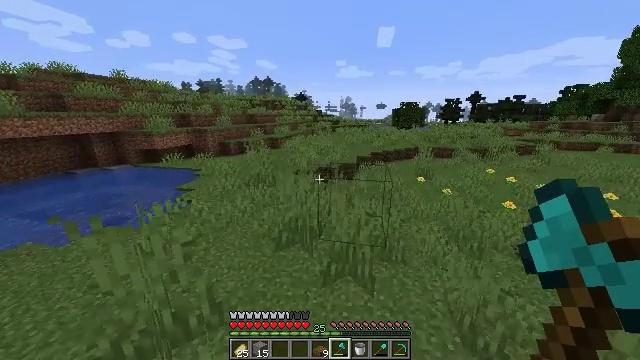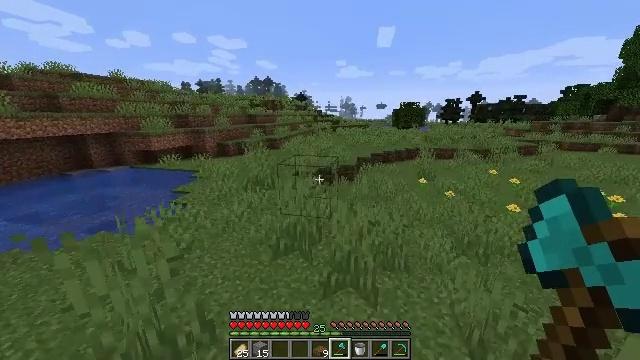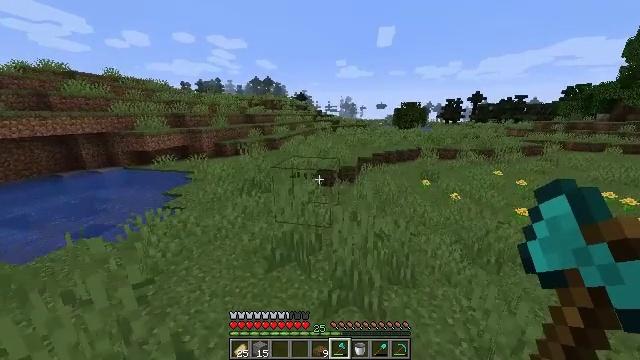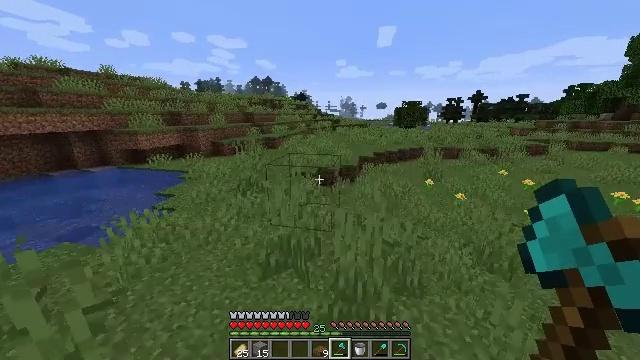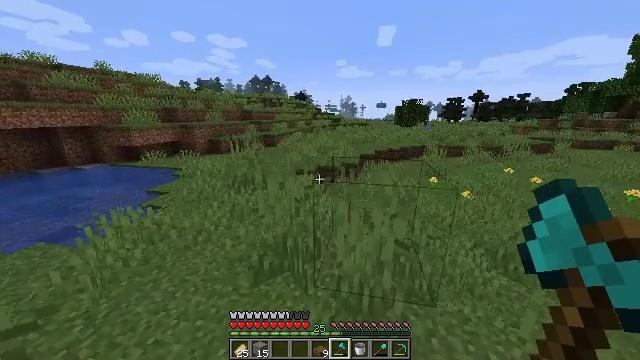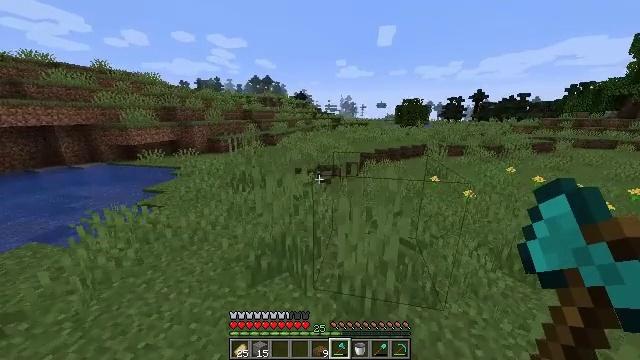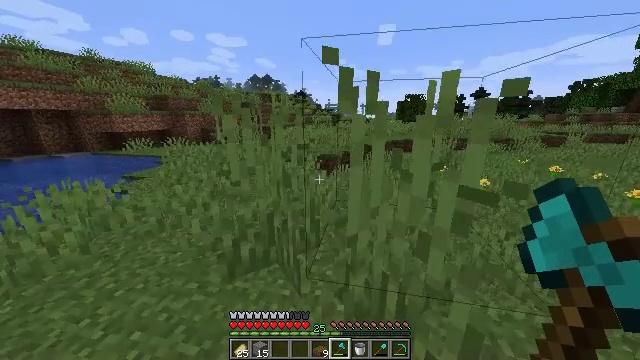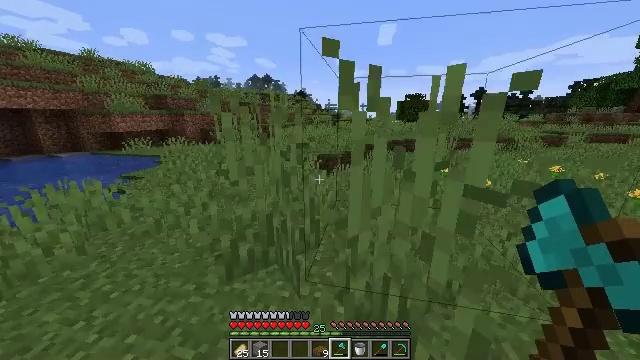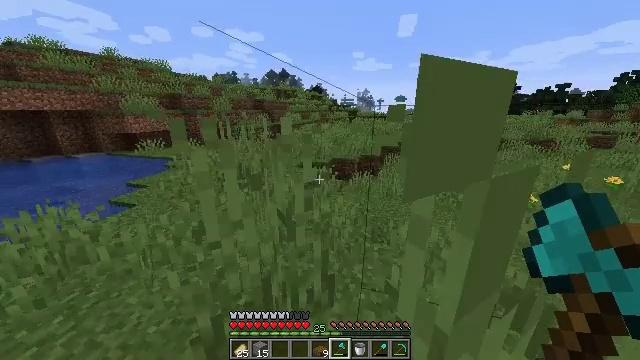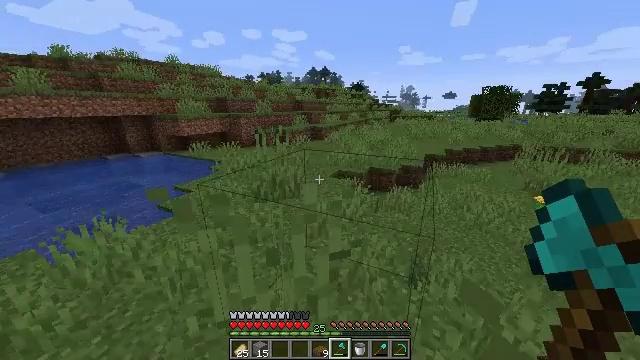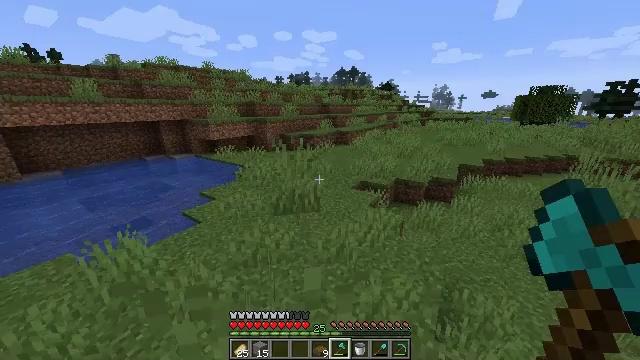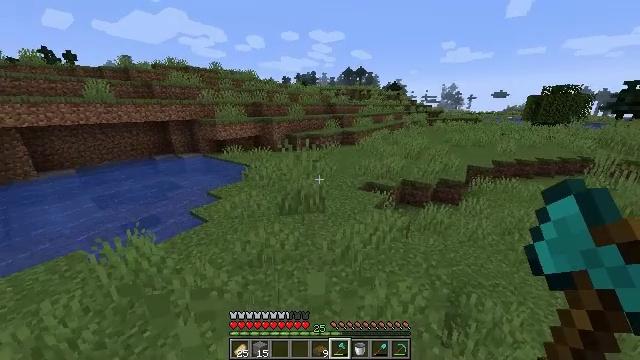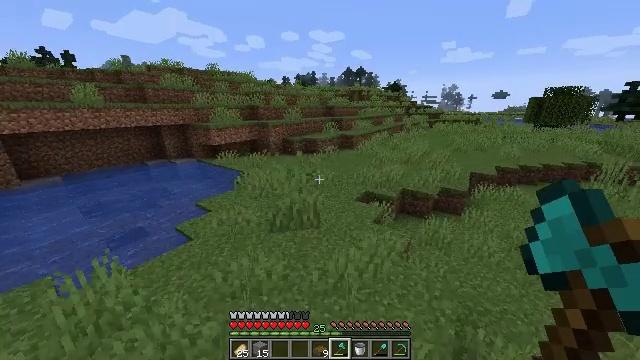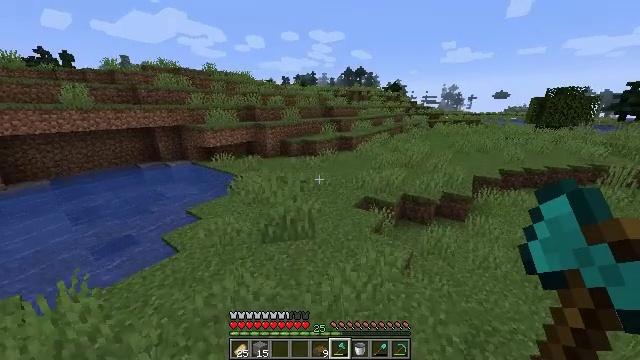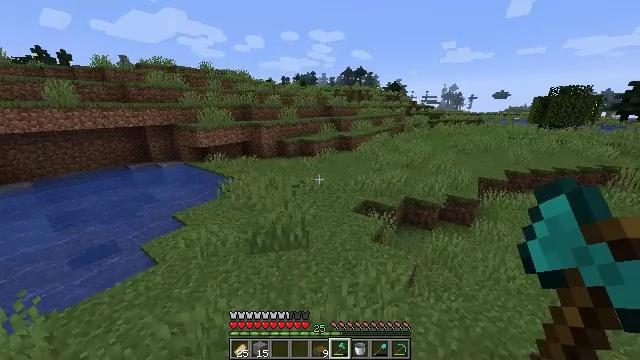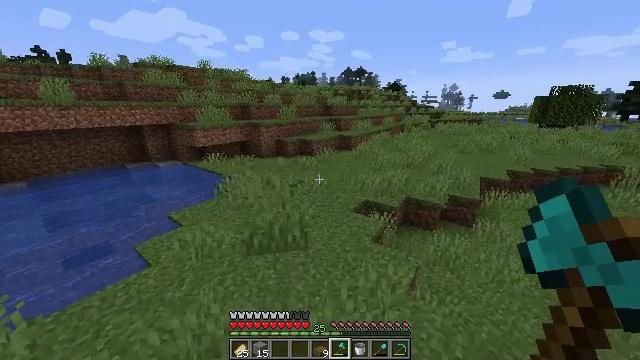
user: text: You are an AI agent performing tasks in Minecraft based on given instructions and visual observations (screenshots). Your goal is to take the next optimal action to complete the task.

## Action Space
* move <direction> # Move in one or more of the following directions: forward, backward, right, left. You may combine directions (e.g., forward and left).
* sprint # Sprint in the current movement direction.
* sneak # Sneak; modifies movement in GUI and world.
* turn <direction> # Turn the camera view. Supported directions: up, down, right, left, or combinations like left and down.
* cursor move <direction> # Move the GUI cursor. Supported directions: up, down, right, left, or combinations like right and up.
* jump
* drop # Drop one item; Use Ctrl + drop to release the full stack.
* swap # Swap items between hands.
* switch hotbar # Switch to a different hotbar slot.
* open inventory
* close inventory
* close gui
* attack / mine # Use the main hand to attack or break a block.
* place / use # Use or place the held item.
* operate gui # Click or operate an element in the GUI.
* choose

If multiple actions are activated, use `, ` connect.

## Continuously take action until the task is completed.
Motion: motion action
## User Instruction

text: Hunt animals.
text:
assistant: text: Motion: move forward, jump
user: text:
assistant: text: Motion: move forward, jump
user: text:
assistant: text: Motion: move forward, jump
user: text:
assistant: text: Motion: move forward, jump
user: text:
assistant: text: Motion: move forward, jump
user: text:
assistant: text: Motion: move forward, jump
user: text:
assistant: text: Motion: move forward, jump
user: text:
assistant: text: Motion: move forward, sprint, turn left and down, jump
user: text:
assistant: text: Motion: move forward, sprint, turn left, jump
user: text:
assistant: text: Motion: move forward, sprint, turn left, jump
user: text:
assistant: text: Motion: move forward, sprint, turn left, jump
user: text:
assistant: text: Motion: move forward, sprint, jump
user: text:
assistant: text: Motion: move forward, jump
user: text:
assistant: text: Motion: move forward, jump
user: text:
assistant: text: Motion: move forward, jump
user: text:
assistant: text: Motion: move forward, jump
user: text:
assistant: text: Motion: move forward, jump
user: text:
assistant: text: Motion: move forward, jump
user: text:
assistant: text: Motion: move forward, jump
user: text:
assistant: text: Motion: move forward, sprint, turn right, jump
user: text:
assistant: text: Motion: move forward, sprint, turn right, jump
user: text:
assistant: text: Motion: move forward, sprint, turn right, jump
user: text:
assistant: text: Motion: move forward, sprint, turn right, jump
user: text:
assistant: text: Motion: move forward, turn right and up, jump
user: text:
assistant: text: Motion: move forward, turn right and up, jump
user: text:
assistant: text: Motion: move forward, turn right and up, jump
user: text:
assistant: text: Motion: move forward, turn right and up, jump
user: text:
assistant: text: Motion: move forward, turn right and up, jump
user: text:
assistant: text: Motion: move forward, jump
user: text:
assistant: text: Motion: move forward, jump